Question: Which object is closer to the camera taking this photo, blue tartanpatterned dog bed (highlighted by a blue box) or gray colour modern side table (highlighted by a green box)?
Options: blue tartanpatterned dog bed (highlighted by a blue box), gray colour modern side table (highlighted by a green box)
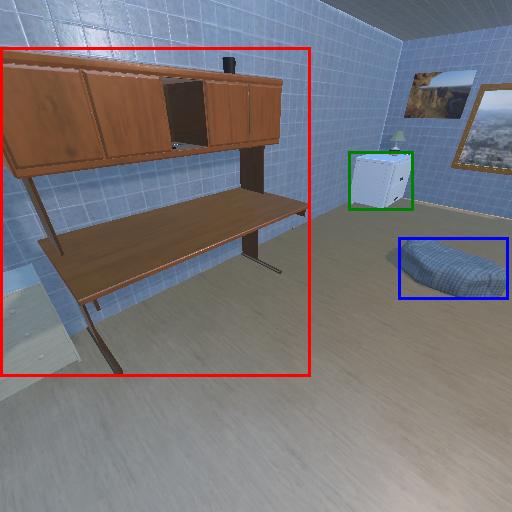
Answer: blue tartanpatterned dog bed (highlighted by a blue box)